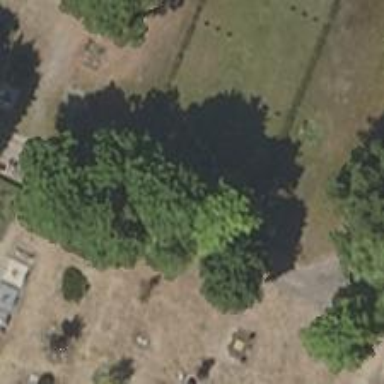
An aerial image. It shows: Historic memorial.